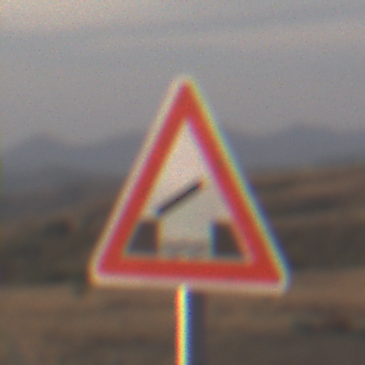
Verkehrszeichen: BeweglicheBruecke
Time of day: SunriseSunset
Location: Outdoor (Nature)
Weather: PartlyCloudy
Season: NotSpecified
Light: Natural